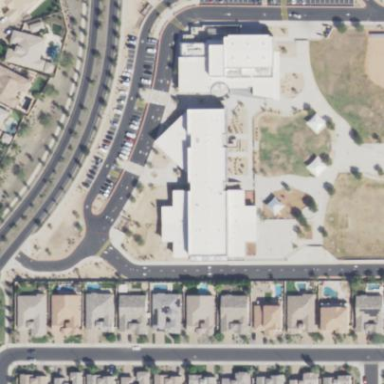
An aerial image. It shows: School building.